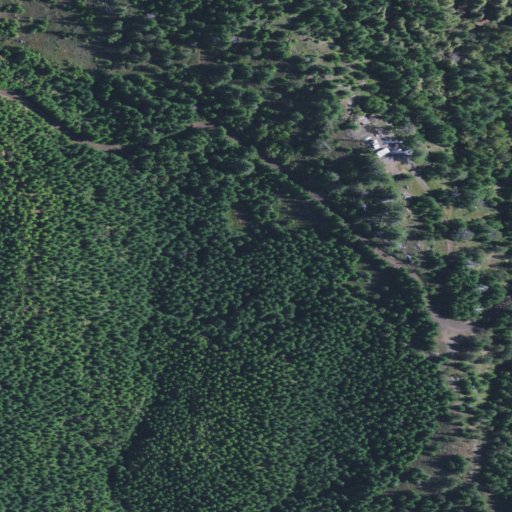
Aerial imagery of plain(s) in Oregon named Rocky Prairie containing evergreen forest, shrub, and mixed forest